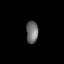
Tissue: lung
Cell type: Epithelial cells
Senescence score: 0.2203
Nuclear area (px): 266
Mean DAPI intensity: 110.331